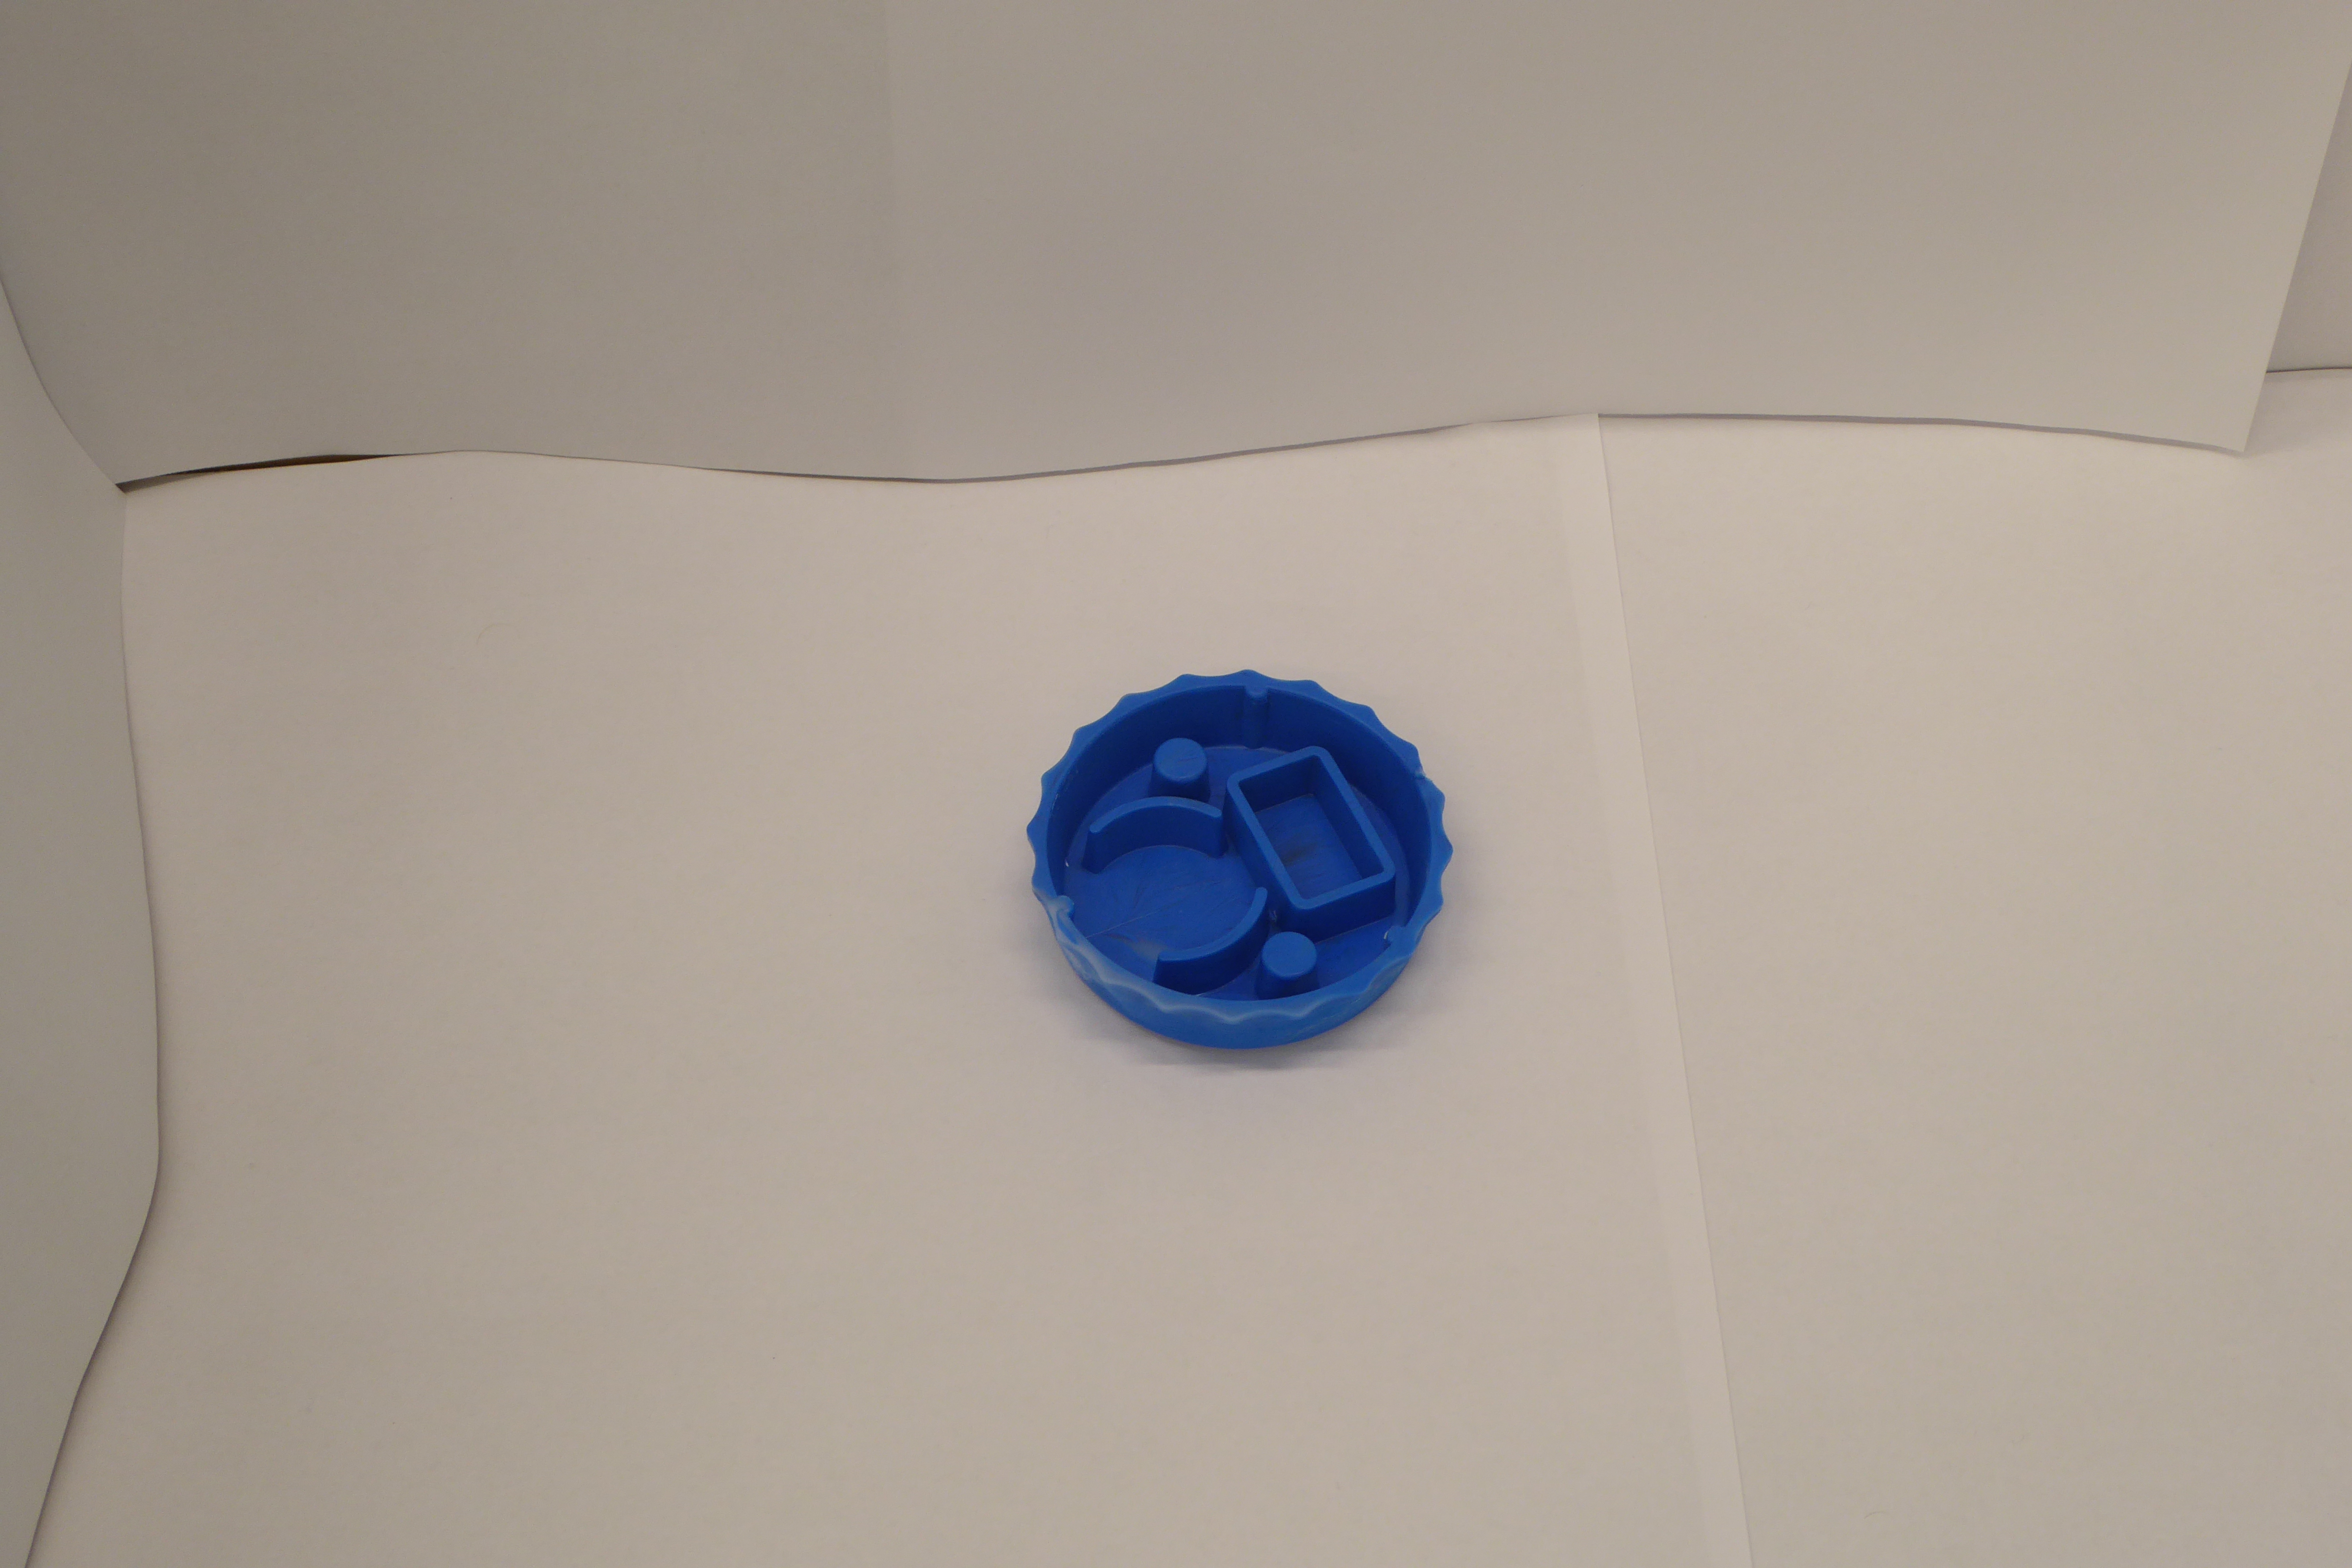
Label: Bottle Opener - Cover